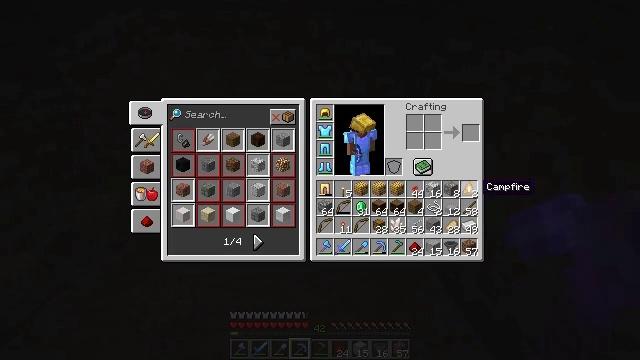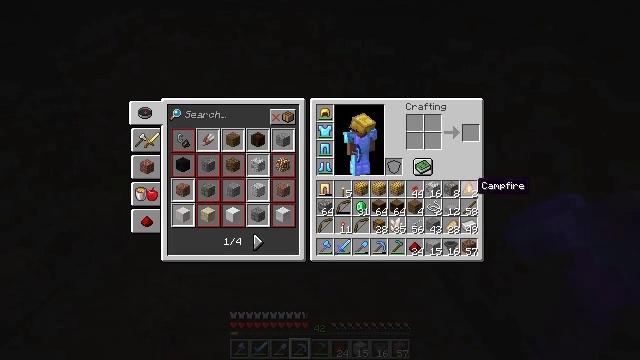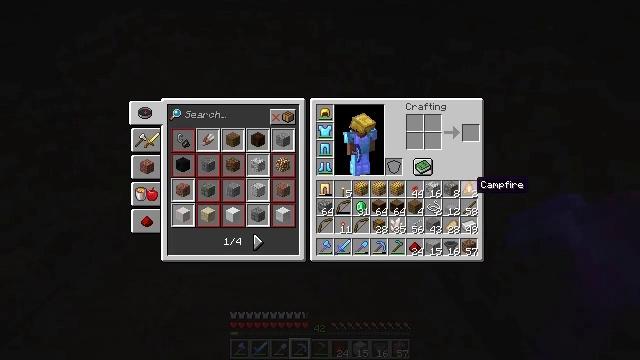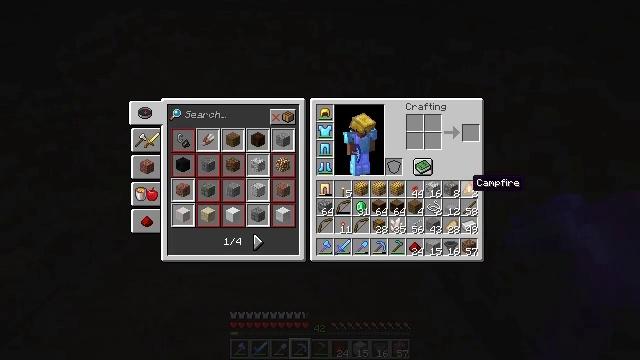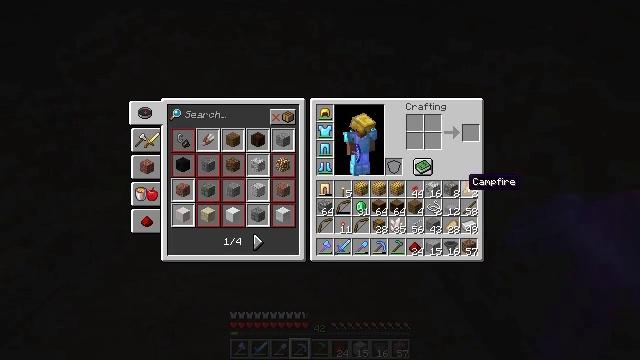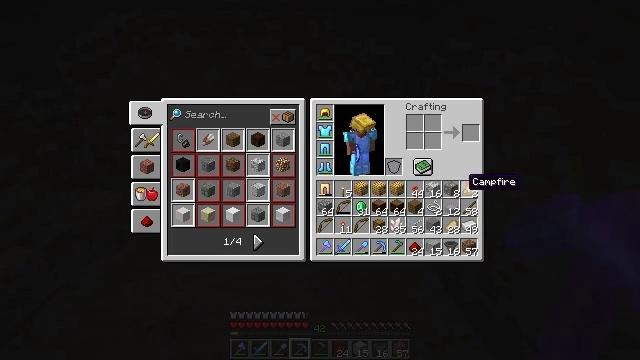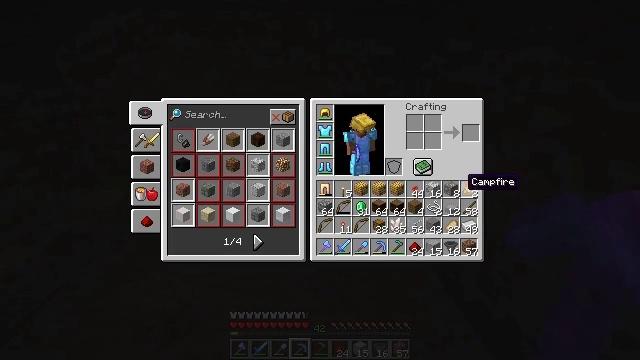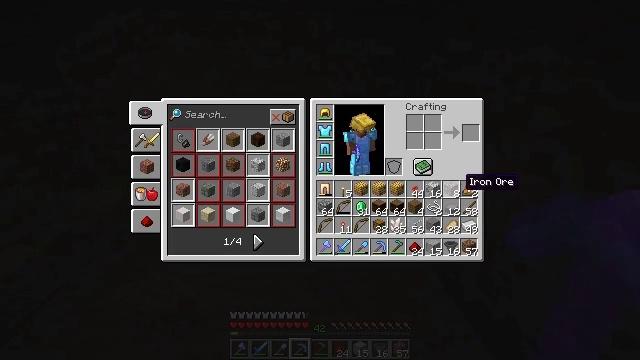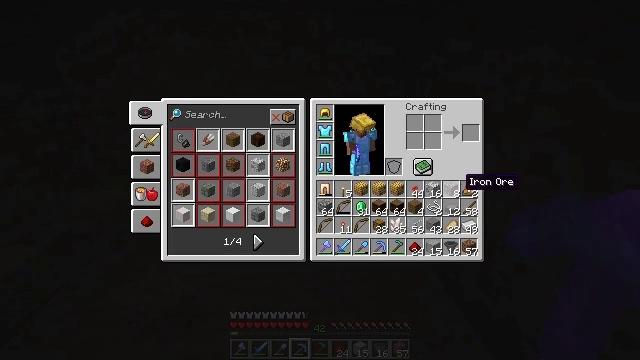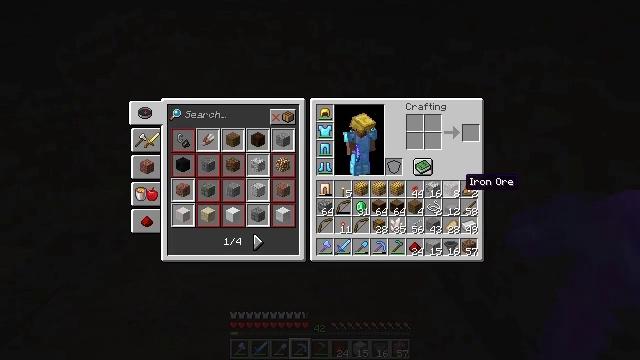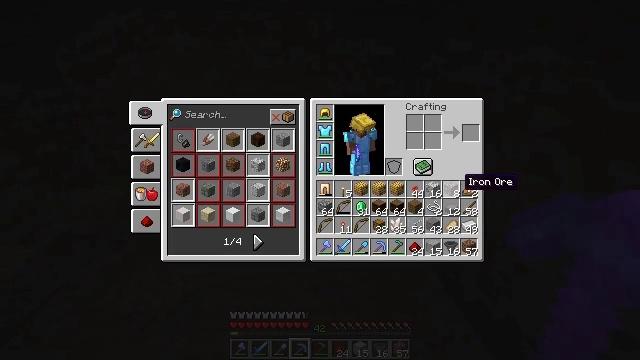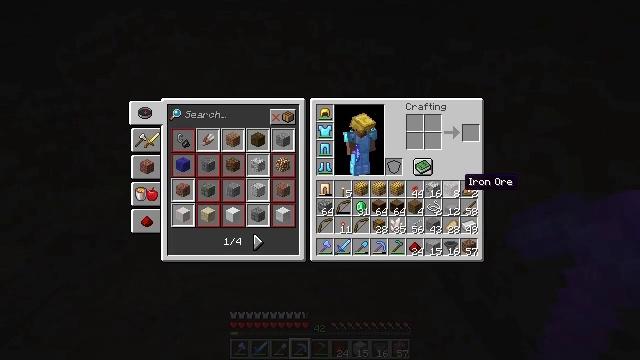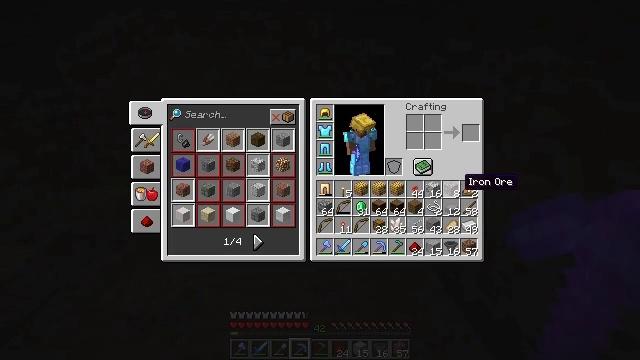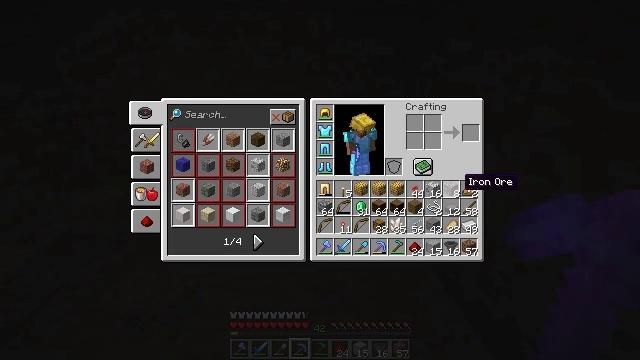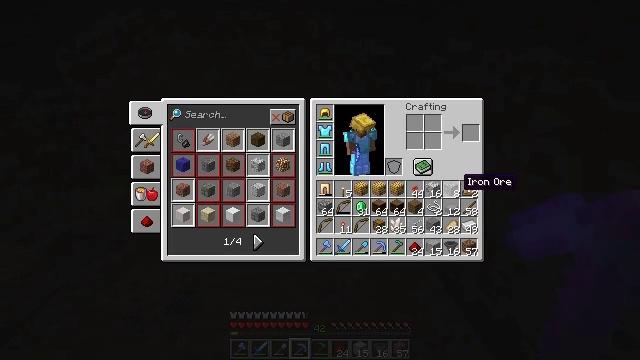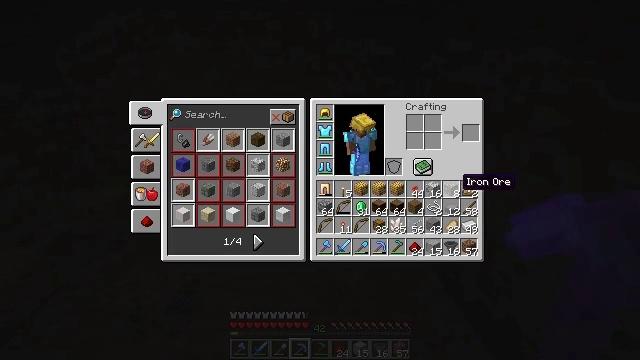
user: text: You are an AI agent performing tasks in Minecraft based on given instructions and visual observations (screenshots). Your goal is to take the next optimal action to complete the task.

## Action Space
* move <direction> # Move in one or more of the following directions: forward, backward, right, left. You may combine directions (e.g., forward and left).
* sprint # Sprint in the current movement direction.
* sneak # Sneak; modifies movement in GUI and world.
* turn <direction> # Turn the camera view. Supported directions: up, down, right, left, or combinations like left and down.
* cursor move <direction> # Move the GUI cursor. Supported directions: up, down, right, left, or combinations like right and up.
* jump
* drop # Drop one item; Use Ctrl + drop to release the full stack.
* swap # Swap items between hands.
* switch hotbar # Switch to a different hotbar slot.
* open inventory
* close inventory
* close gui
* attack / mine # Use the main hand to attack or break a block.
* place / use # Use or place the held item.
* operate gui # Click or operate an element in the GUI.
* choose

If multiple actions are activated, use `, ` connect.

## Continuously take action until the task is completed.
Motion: motion action
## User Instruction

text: Remove golden leggings from the inventory.
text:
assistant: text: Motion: no_op
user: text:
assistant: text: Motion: no_op
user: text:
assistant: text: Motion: no_op
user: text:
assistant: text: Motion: no_op
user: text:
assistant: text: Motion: no_op
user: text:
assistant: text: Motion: no_op
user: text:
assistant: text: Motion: no_op
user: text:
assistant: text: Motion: no_op
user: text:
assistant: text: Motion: no_op
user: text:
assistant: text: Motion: no_op
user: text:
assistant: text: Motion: no_op
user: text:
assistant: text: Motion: no_op
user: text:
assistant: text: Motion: no_op
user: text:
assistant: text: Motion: no_op
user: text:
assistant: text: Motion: no_op
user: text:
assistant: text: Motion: no_op
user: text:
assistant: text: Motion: no_op
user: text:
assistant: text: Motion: no_op
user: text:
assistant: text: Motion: no_op
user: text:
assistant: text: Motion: no_op
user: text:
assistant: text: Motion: no_op
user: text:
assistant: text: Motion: no_op
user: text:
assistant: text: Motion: no_op
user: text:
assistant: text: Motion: no_op
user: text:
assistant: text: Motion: no_op
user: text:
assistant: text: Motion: cursor move left
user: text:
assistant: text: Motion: cursor move left
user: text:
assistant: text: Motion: cursor move left
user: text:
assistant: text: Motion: cursor move left
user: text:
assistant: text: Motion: cursor move left